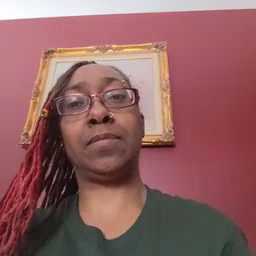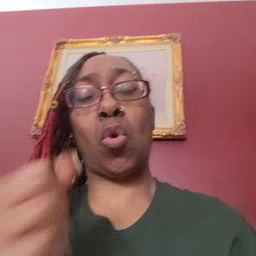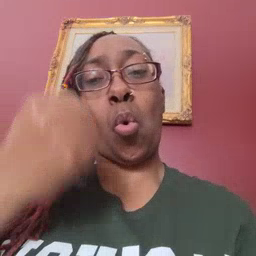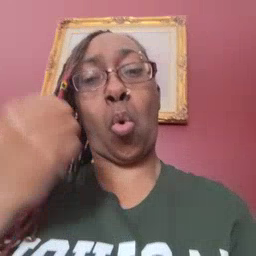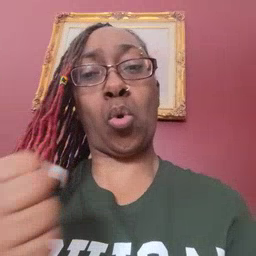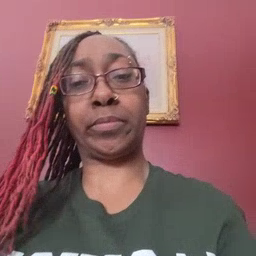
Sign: car